Question: '''
System.out.println(new Date());
Thu Feb 23 04:57:57 ACT 2012
'''
I am running it in a main method. And my system current time is PKT. But it's giving me ACT time.
Any idea? How to get correct system's time?

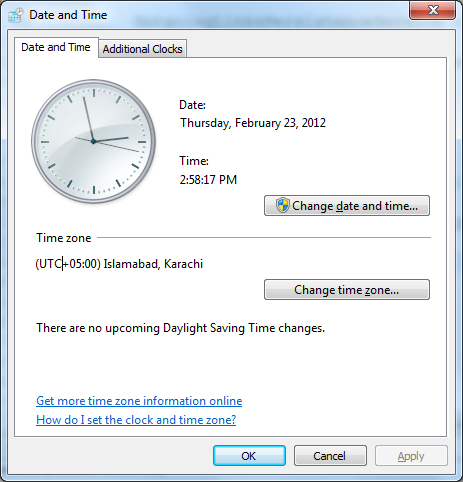
Answer: The problem appears to be with the time zone, not the 'Date' value itself. So instead of printing out the current date, use something like this to print out the current time zone:
'''
import java.util.TimeZone ;
public class Test {
public static void main(String[] args) throws Exception {
TimeZone zone = TimeZone.getDefault();
System.out.println(zone.getDisplayName());
System.out.println(zone.getID());
}
}
'''
For example, for me that prints:
'''
Greenwich Mean Time
Europe/London
'''
Once you know more details about what Java thinks your default time zone is, you can start looking for it thinks that. Is there anything about how you're running Java which is non-standard? Any environment variables which look suspiciously like the incorrect time zone?
You might also want to print out the following system properties, which are used when determining the time zone:
'''
user.timezone
user.country
java.home
'''
(Print them out getting the default time zone - 'user.timezone' is set as part of fetching it, if it wasn't set before.)